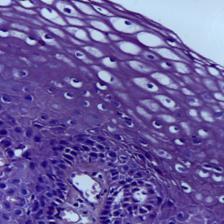
Diagnosis: Normal